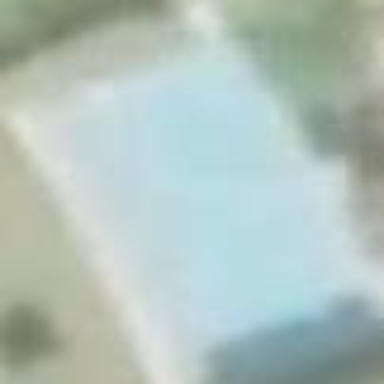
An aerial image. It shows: Swimming pool located in leisure land.